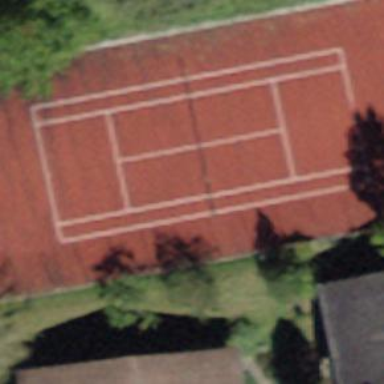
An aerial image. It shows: Tennis court on pitch.